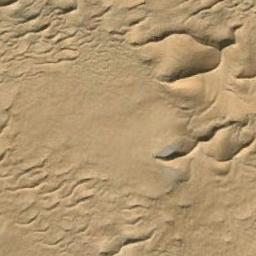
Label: desert